Question: I find majority teaching online is about 2 button beside each other but I couldnt obtain the arrangement wanted as in the image. When I put in the relativelayout, all the button overlap together no matter I put android:layout_above:"XX" All my total, 0.00, back and pay button , i need to out them at the bottom. this is my original code:
'''
<?xml version="1.0" encoding="utf-8"?>
<LinearLayout xmlns:android="http://schemas.android.com/apk/res/android"
android:layout_width="fill_parent"
android:layout_height="fill_parent"
android:orientation="vertical" >
<TextView
android:id="@+id/billTV"
android:layout_width="wrap_content"
android:layout_height="wrap_content"
android:text="TextView" />
<LinearLayout
android:layout_width="fill_parent"
android:layout_height="fill_parent"
android:gravity="bottom"
android:orientation="horizontal" >
<Button
android:id="@+id/backB"
android:layout_width="fill_parent"
android:layout_height="wrap_content"
android:layout_weight="1"
android:text="Back" />
<Button
android:id="@+id/payB"
android:layout_width="fill_parent"
android:layout_height="wrap_content"
android:layout_weight="1"
android:text="Pay" />
</LinearLayout>
'''

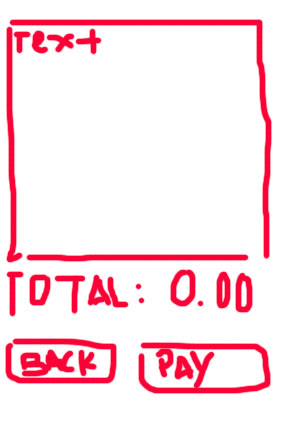
Answer: '''
<?xml version="1.0" encoding="utf-8"?>
<LinearLayout xmlns:android="http://schemas.android.com/apk/res/android"
android:layout_width="fill_parent"
android:layout_height="fill_parent"
android:orientation="vertical" >
<TextView
android:id="@+id/billTV"
android:layout_width="fill_parent"
android:layout_height="wrap_content"
android:layout_weight="0.55"
android:text="TextView" />
<TextView
android:id="@+id/total"
android:layout_width="fill_parent"
android:layout_height="wrap_content"
android:text="TextView" />
<LinearLayout
android:layout_width="fill_parent"
android:layout_height="wrap_content"
android:gravity="bottom"
android:orientation="horizontal" >
<Button
android:id="@+id/backB"
android:layout_width="fill_parent"
android:layout_height="wrap_content"
android:layout_weight="1"
android:text="Back" />
<Button
android:id="@+id/payB"
android:layout_width="fill_parent"
android:layout_height="wrap_content"
android:layout_weight="1"
android:text="Pay" />
</LinearLayout>
</LinearLayout>
'''
Try some thing like this.